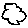
Label: cloud